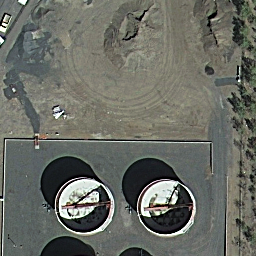
Label: storage tanks